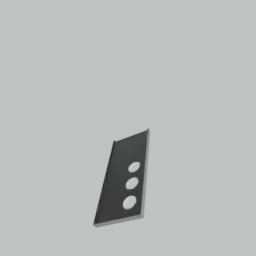
Label: architecture